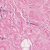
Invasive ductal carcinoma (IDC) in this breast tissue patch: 0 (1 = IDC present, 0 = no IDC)